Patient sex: M
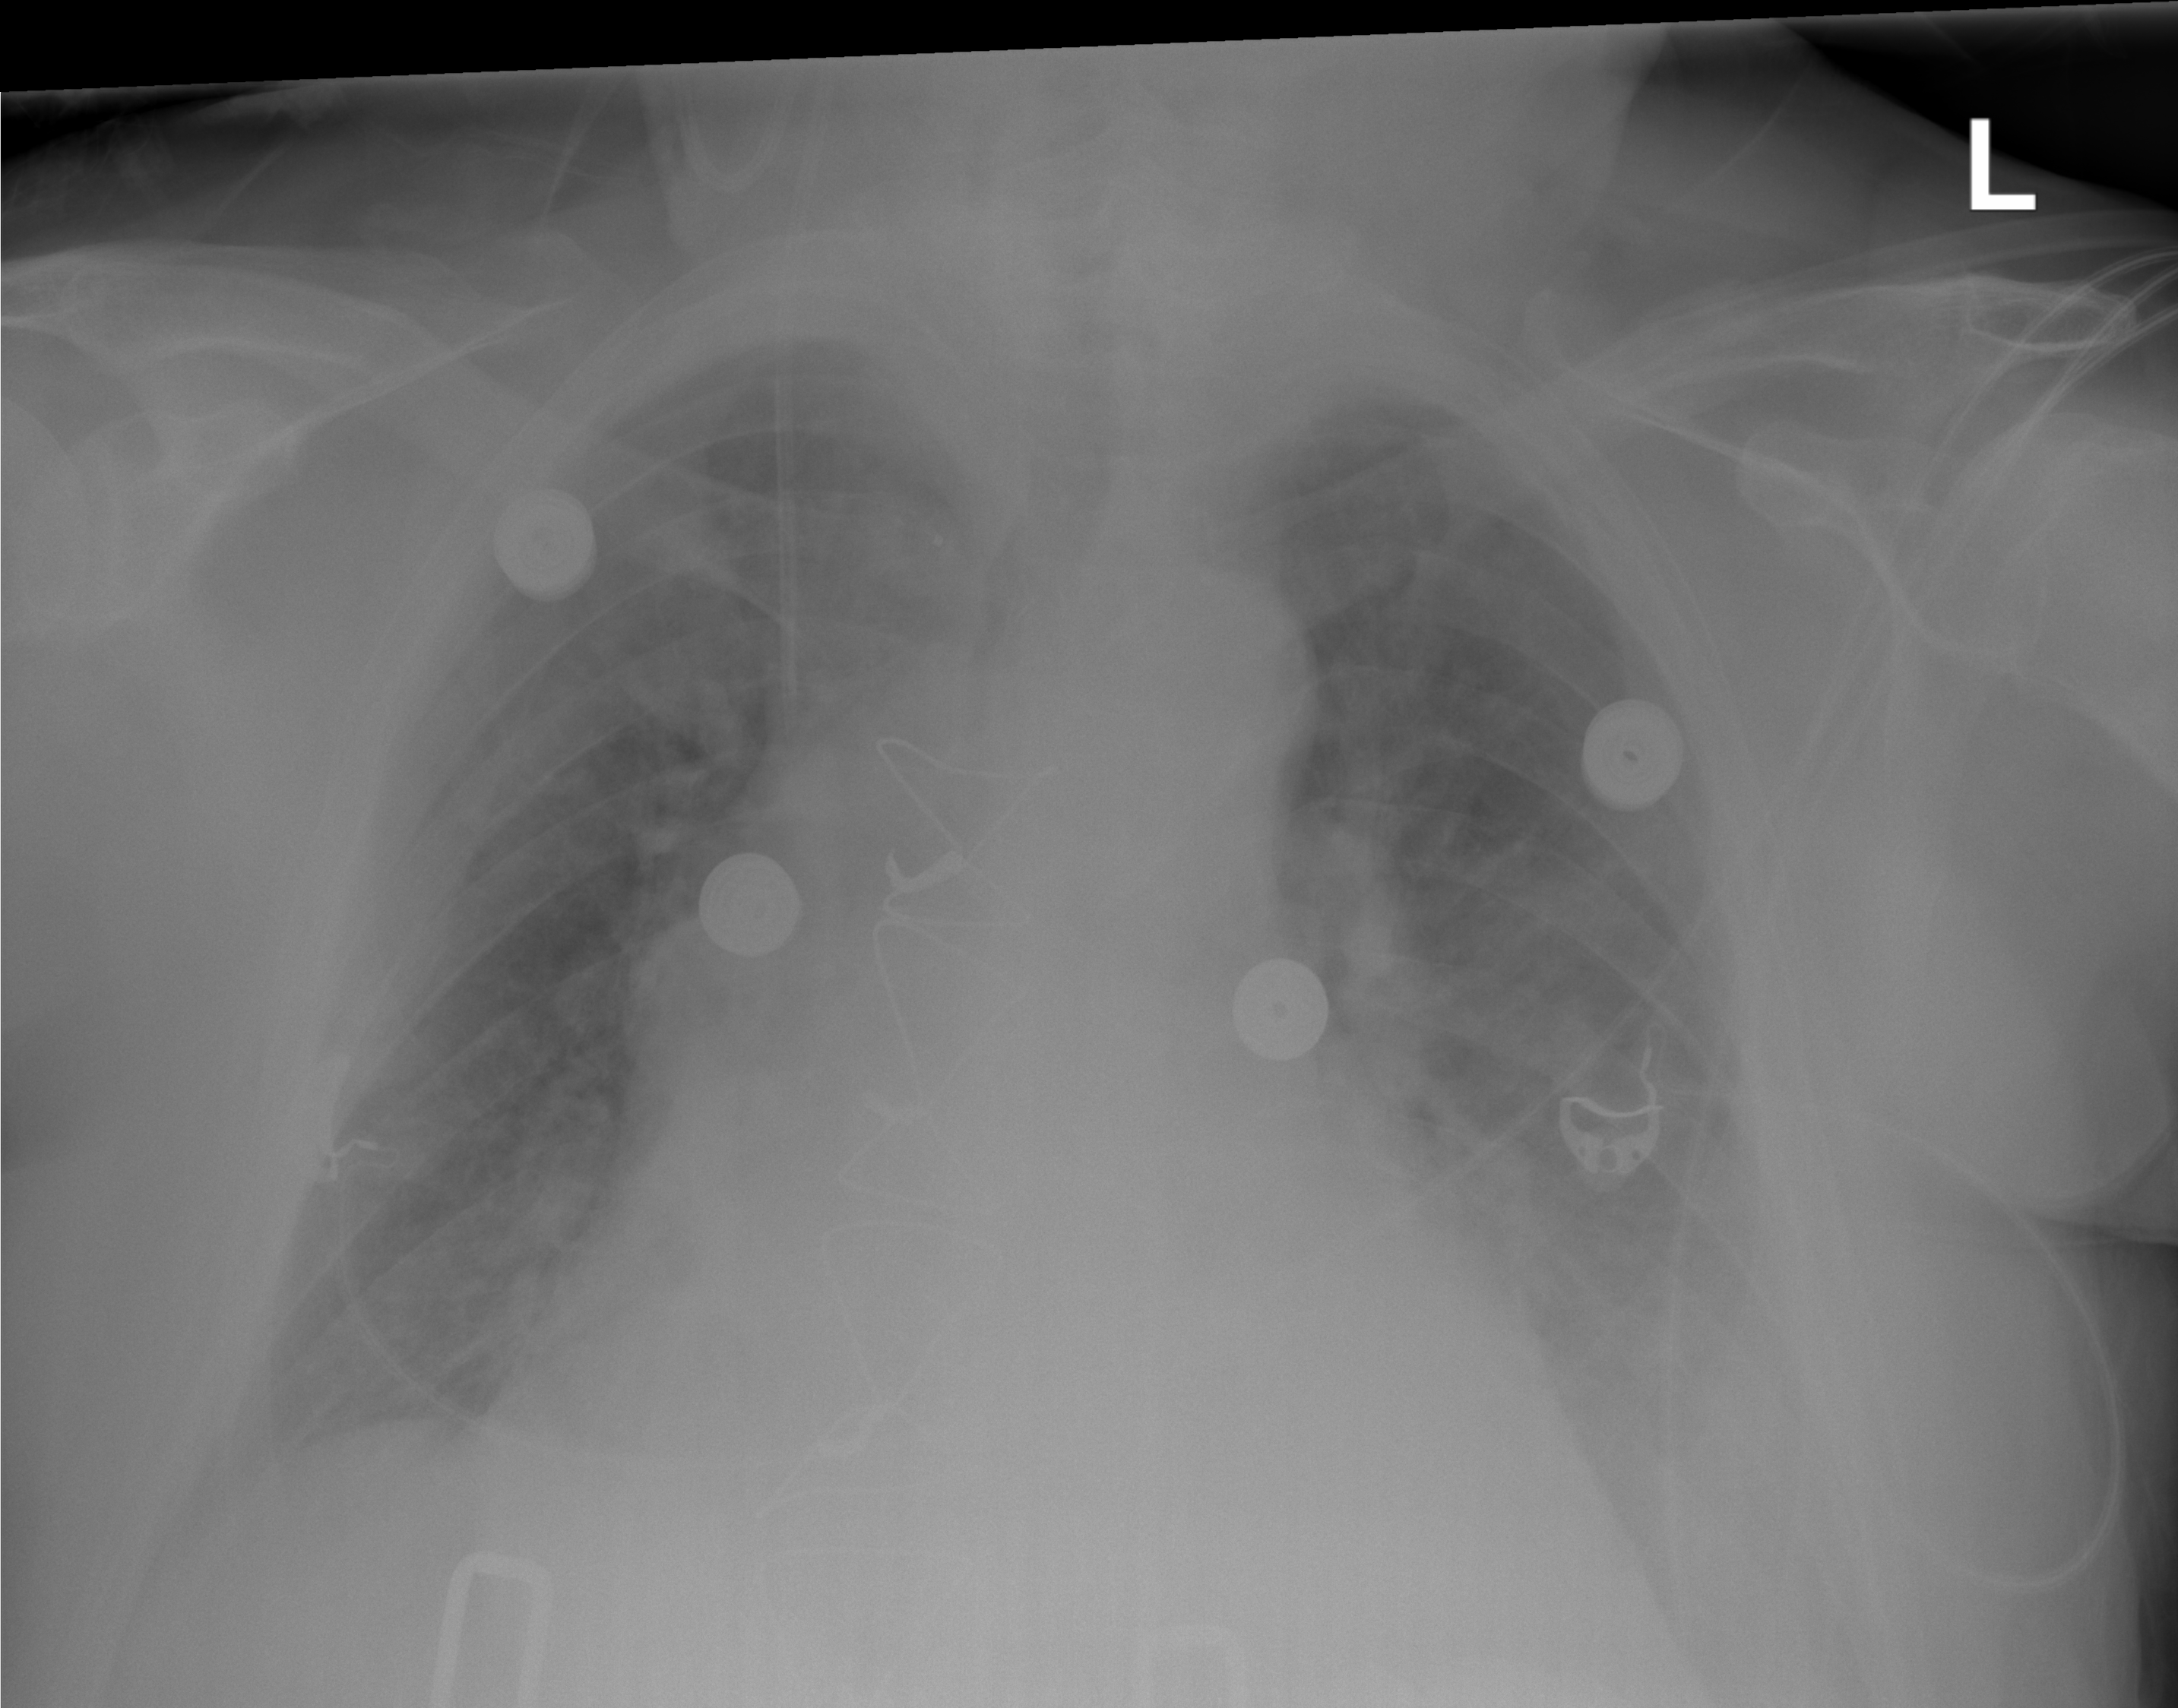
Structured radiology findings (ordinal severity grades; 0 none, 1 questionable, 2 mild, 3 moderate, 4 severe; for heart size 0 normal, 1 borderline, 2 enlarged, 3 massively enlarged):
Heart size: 2
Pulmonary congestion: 3
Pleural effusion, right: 0
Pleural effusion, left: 2
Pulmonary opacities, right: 1
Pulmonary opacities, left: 1
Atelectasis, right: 0
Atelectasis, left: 2